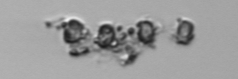
Label: Thalassiosira_TAG_external_detritus